Question: I have actually searched a bit on this . Actually I wanted to crop an image , Right now am using this piece of code.
Actually I wanted to put one more button in between 'SAVE' and 'DISCARD' like ' PROCEED WITHOUT CROPPING' .How can I do this . Should I create acustom class for this. If then, please tell how can i make that.Thanks in advance.

'''
final ArrayList<CropOption> cropOptions = new ArrayList<CropOption>();
Intent intent = new Intent("com.android.camera.action.CROP");
intent.setType("image/*");
List<ResolveInfo> list = getPackageManager().queryIntentActivities( intent, 0 );
int size = list.size();
if (size == 0) {
Toast.makeText(this, "Can not find image cropper", Toast.LENGTH_SHORT).show();
return;
} else {
intent.setData(mImageCaptureUri);
intent.putExtra("outputX", 200);
intent.putExtra("outputY", 200);
intent.putExtra("aspectX", 1);
intent.putExtra("aspectY", 1);
intent.putExtra("scale", true);
intent.putExtra("return-data", true);
if (size == 1) {
Intent i = new Intent(intent);
ResolveInfo res = list.get(0);
i.setComponent( new ComponentName(res.activityInfo.packageName, res.activityInfo.name));
startActivityForResult(i, CROP_FROM_CAMERA);
} else {
for (ResolveInfo res : list) {
final CropOption co = new CropOption();
co.title = getPackageManager().getApplicationLabel(res.activityInfo.applicationInfo);
co.icon = getPackageManager().getApplicationIcon(res.activityInfo.applicationInfo);
co.appIntent= new Intent(intent);
co.appIntent.setComponent( new ComponentName(res.activityInfo.packageName, res.activityInfo.name));
cropOptions.add(co);
}
CropOptionAdapter adapter = new CropOptionAdapter(getApplicationContext(), cropOptions);
AlertDialog.Builder builder = new AlertDialog.Builder(this);
builder.setTitle("Crop the image");
builder.setAdapter( adapter, new DialogInterface.OnClickListener() {
public void onClick( DialogInterface dialog, int item ) {
startActivityForResult( cropOptions.get(item).appIntent, CROP_FROM_CAMERA);
}
});
builder.setOnCancelListener( new DialogInterface.OnCancelListener() {
public void onCancel( DialogInterface dialog ) {
if (mImageCaptureUri != null ) {
getContentResolver().delete(mImageCaptureUri, null, null );
mImageCaptureUri = null;
}
}
} );
AlertDialog alert = builder.create();
alert.show();
}
'''
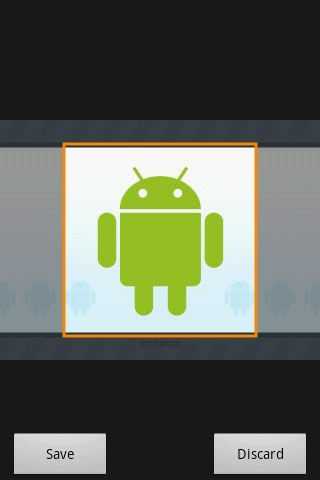
Answer: You can simply modify this library <URL> by adding and removing the buttons you need.